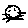
Label: cat